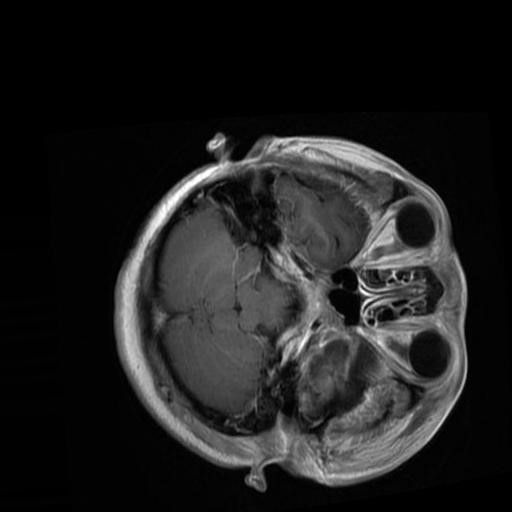
Label: brain_glioma